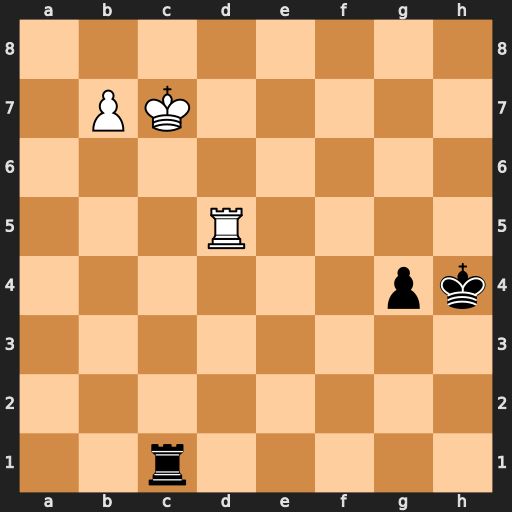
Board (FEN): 8/1PK5/8/3R4/6pk/8/8/2r5
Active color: w
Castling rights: -
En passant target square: -
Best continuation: Kb6 g3 b8=Q Rb1+ Rb5